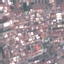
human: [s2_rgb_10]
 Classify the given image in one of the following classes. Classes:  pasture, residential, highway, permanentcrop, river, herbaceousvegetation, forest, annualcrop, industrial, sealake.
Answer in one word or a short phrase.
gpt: Residential